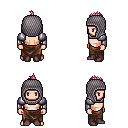
a pixel art fantasy rpg character, male body template, human, light skin, steel arm armor, robe skirt, pink mohawk hairstyle, chain hood, maroon shoes, four views (front, back, left, right), 2x2 character sprite sheet, small pixel art, hard edges, no anti-aliasing